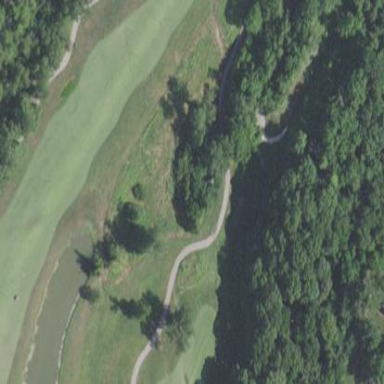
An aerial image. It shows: Golf fairway surrounded by grass.